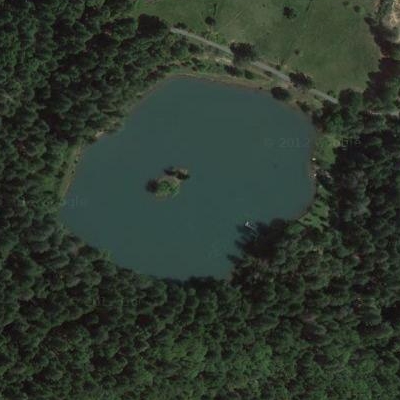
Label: RiverLake